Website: crate-barrel
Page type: review-order
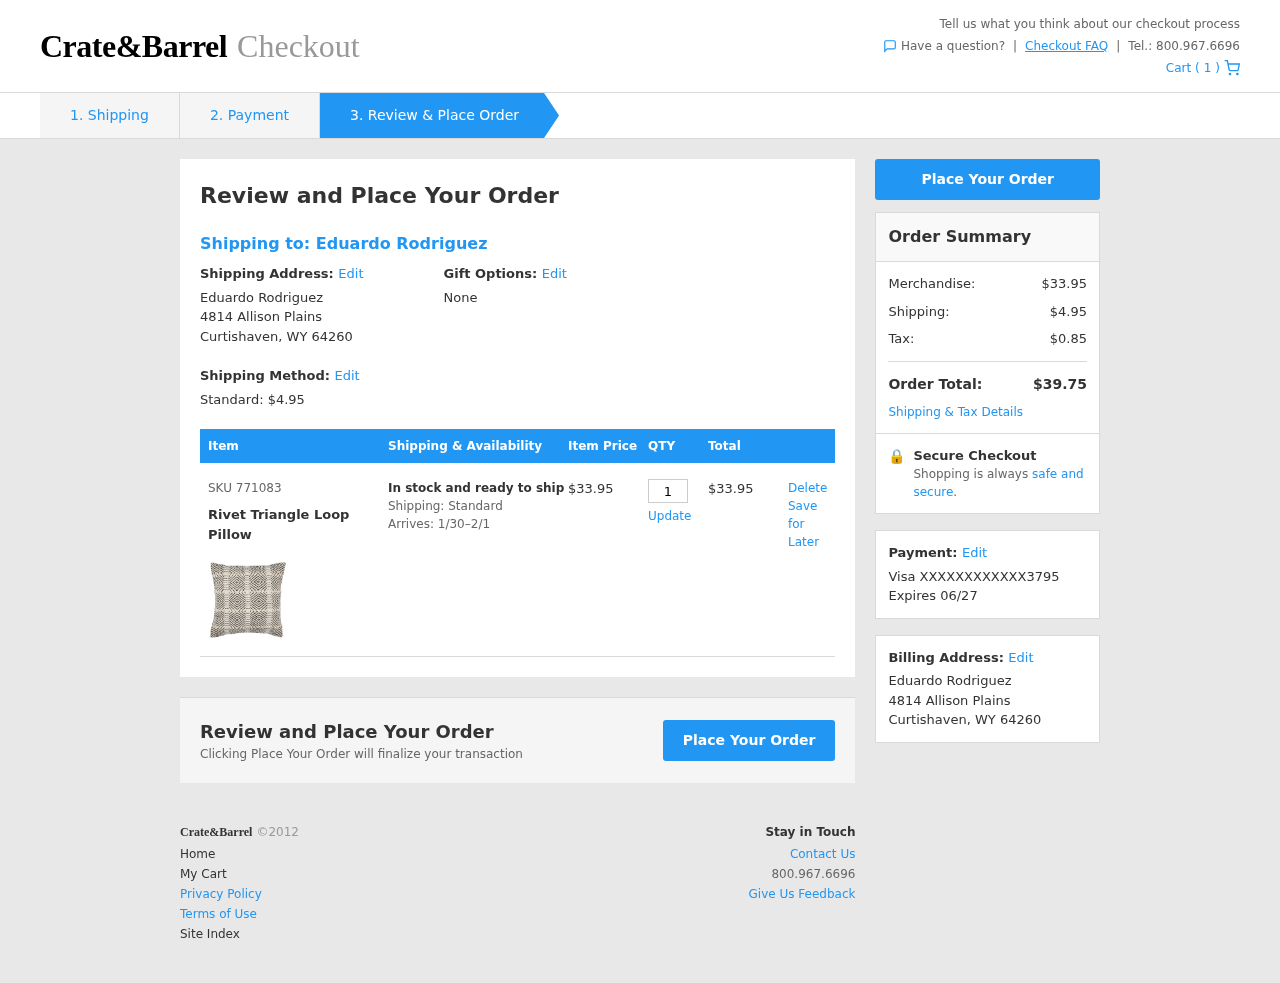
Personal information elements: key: PII_CARD_LAST4
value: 3795
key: PII_CARD_TYPE
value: Visa
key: PII_FULLNAME
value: Eduardo Rodriguez
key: PII_FULLNAME2
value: Eduardo Rodriguez
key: PII_STREET2
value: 4814 Allison Plains
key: PII_CITY2
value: Curtishaven
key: PII_STATE_ABBR2
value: WY
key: PII_POSTCODE2
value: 64260
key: PII_CARD_EXPIRY
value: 06/27
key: PII_FULLNAME3
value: Eduardo Rodriguez
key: PII_STREET
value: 4814 Allison Plains
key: PII_CITY3
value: Curtishaven
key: PII_STATE_ABBR3
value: WY
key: PII_POSTCODE
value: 64260
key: PII_POSTCODE_FULL
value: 64260
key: PII_POSTCODE_NUMERIC
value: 64260
Product elements: key: PRODUCT1_NAME
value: Rivet Triangle Loop Pillow
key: PRODUCT1_PRICE
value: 33.95
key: PRODUCT1_QUANTITY
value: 1
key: PRODUCT1_SKU
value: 771083
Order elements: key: ORDER_NUM_ITEMS
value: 1
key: ORDER_SHIPPING_COST
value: $4.95
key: ORDER_DELIVERY_DATE
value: Arrives: 1/30–2/1
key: ORDER_SUBTOTAL
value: $33.95
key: ORDER_SUBTOTAL2
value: $33.95
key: ORDER_SHIPPING_COST2
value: $4.95
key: ORDER_TAX
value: $0.85
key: ORDER_TOTAL
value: $39.75